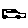
Label: car